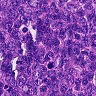
Metastatic tissue present: no